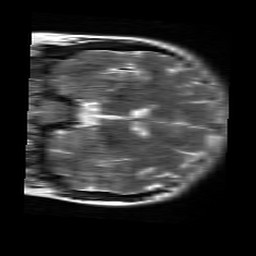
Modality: T2w
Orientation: coronal
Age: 22
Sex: female
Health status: healthy
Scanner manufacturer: siemens
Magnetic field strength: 3 T
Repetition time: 4.01 s
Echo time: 0.116 s